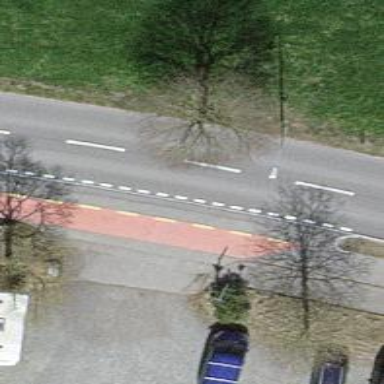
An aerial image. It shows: Uncontrolled crossing with red surface markings.